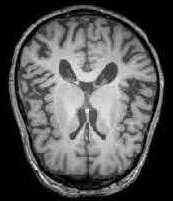
Label: notumor